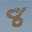
Label: 8